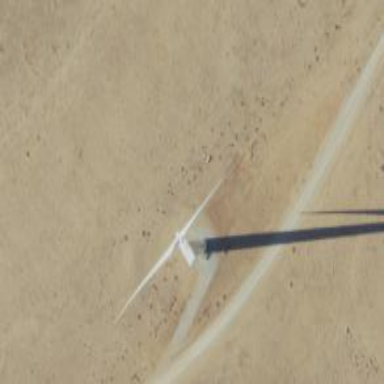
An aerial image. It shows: Wind generator powered by horizontal-axis wind turbine.